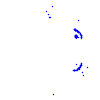
Particle: proton